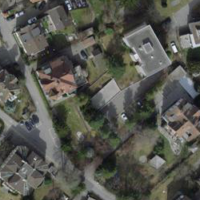
EUNIS habitat code: 54
Species observed at this site:
Aesculus hippocastanum